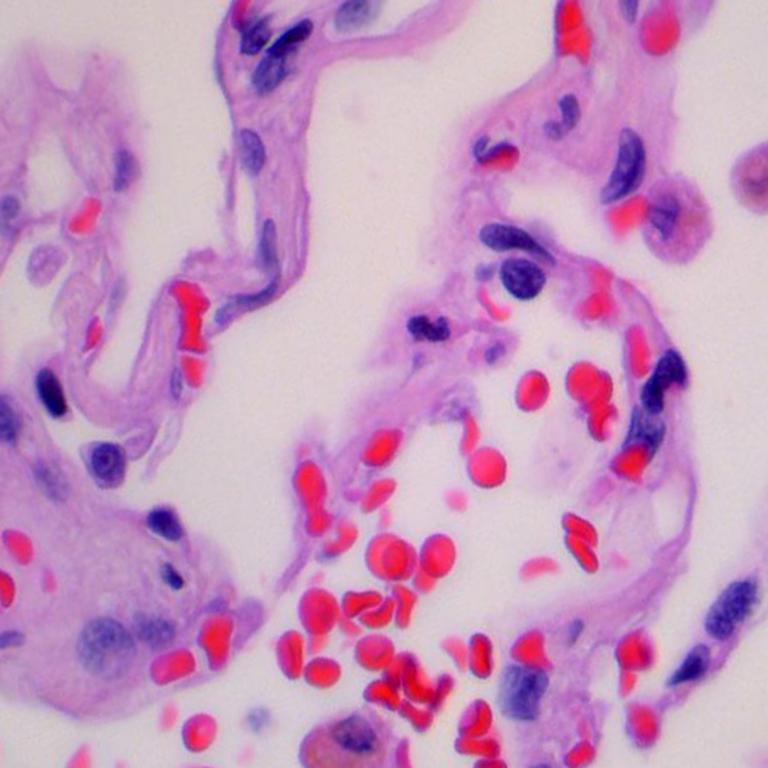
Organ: lung
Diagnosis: benign